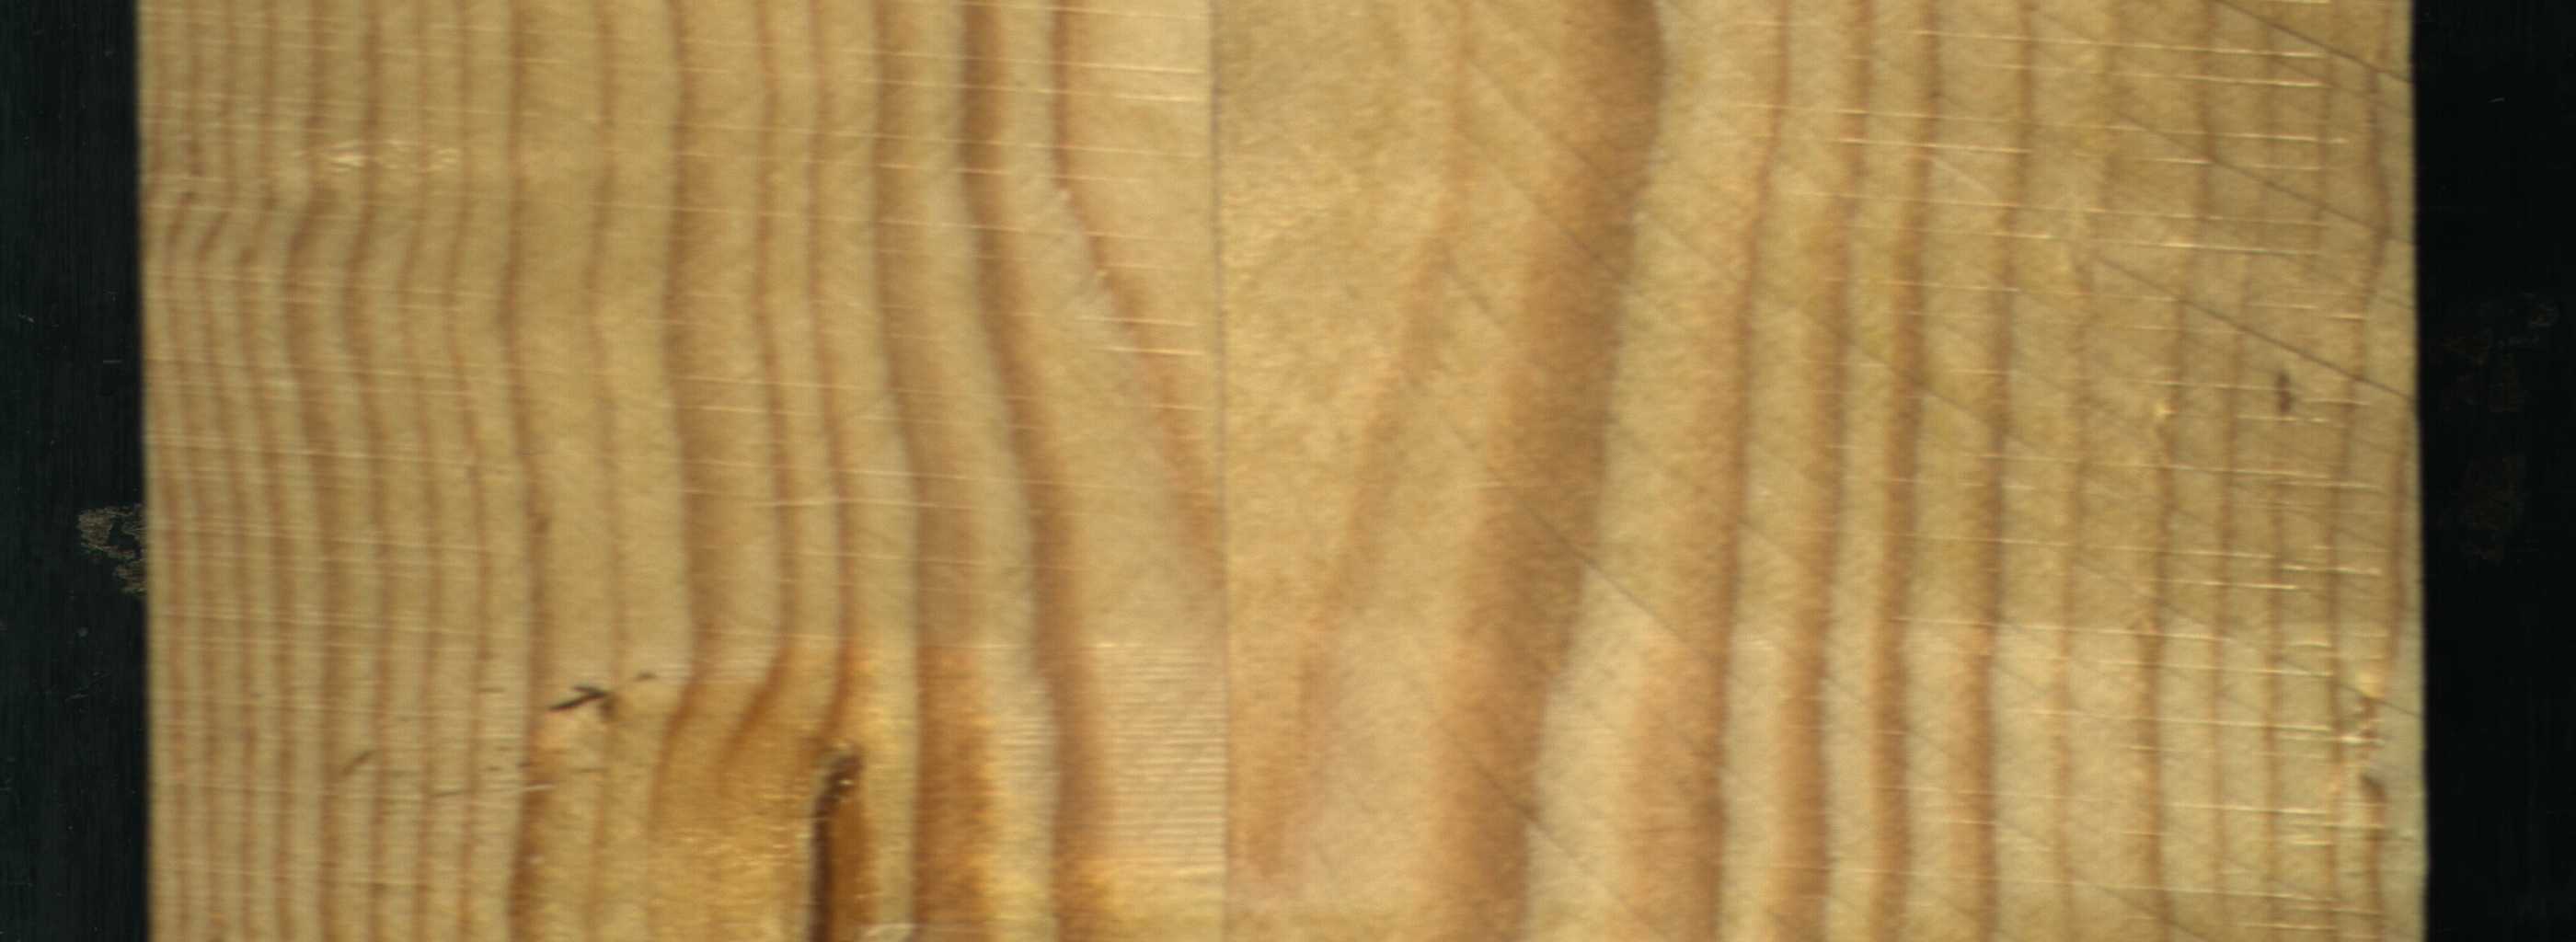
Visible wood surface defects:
resin